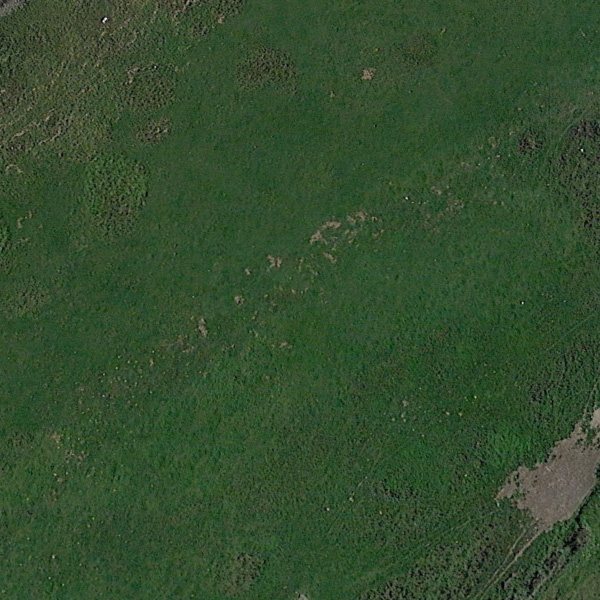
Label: Meadow